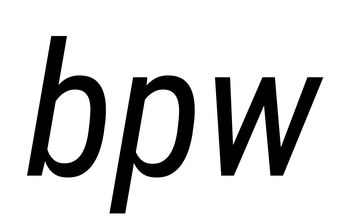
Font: Roboto-Italic_Condensed_Italic